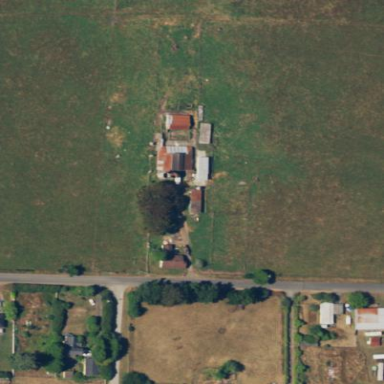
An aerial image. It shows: Farmyard area.